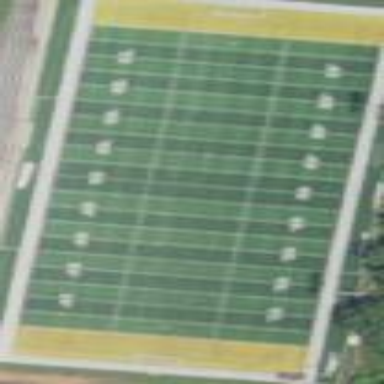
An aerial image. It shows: American football pitch for leisure and sport activities.